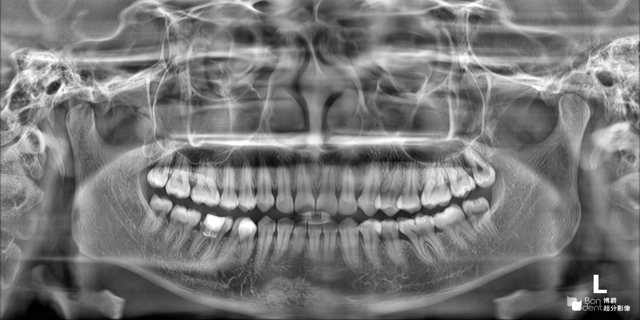
adult